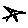
Label: star